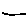
Label: line